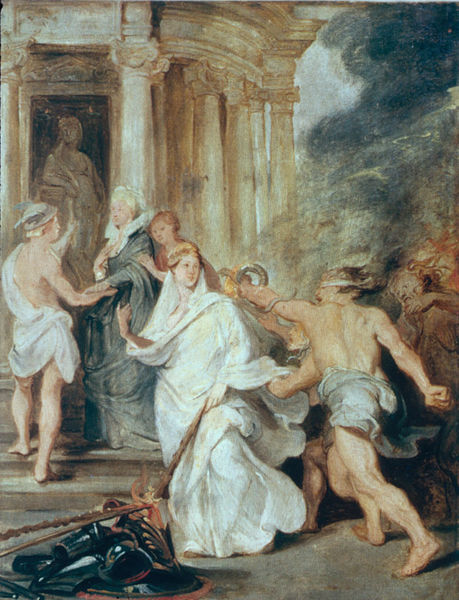
Titel: Der Friedensschluß
Künstler: Pieter Paul Rubens
Standort: München
Institution: Alte Pinakothek
Schlagwörter: angriff, baum, blau, dunkel, feuer, flügel, gemälde, gewitter, gott, himmel, kampf, körper, mann, nackt, rubens, schatten, umhang, weiß, wolken, bäume, frauen, gelb, menschen, ocker, ausschnitt, bewegung, braun, frau, geste, grau, hell, hut, licht, marmor, männer, rücken, schwarz, skizze, säule, säulen, blick, gebäude, haus, rot, wolke, beige, malerei, blond, wand, architektur, arm, arme, augen, barock, böse, falten, henker, leiche, bild, öl, kirche, qualm, rauch, boden, figur, gewand, gold, tücher, personen, chaos, skulptur, statue, beine, jungen, figuren, brand, krieg, schlacht, sturm, treppe, treppen, historienbild, detail, muskeln, metall, stufe, stufen, faltenwurf, plastik, edel, flucht, posen, barfuss, nische, schild, blut, antike, flamme, lendentuch, palast, brennen, flammen, seil, nakt, raub, uniform, waffen, faust, schlange, helm, allegorie, mythologie, göttin, rüstung, kapitelle, rom, kapitell, fragment, bedrohung, helme, leichnam, gut, portikus, antik, götter, toga, ölskizze, binde, gebunden, wut, venus, tempel, herrscherin, speer, begleitung, hermes, gottheit, götterbote, merkur, verbunden, geflügelt, tunika, brandt, mars, kräftig, schlagen, athene, mausoleum, stürzen, schutz, römisch, standbild, klassizistisch, augenbinde, medici, zyklus, spieß, stzene, augenverband, geleiten, kapf, kaptell, vvenus